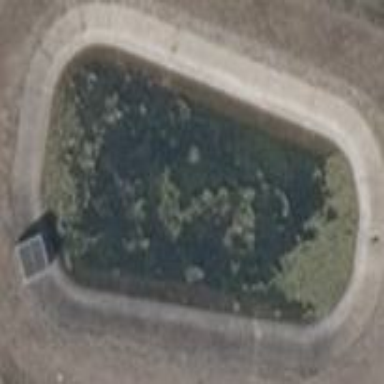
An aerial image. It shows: Retention basin used for land drainage and flood control.